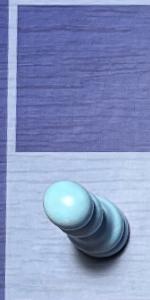
Label: Pawn_White